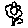
Label: flower